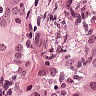
Metastatic tissue present: yes